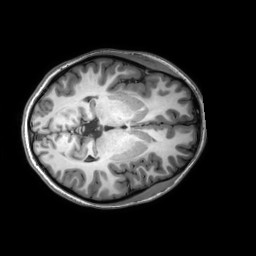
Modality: T1w
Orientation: axial
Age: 21
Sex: female